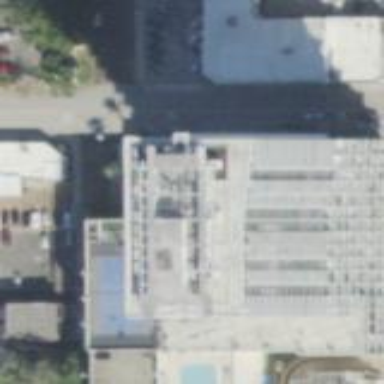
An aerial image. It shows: Part of building is shown in the image.